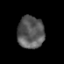
Tissue: prostate
Cell type: T cells
Senescence score: 0.3009
Nuclear area (px): 841
Mean DAPI intensity: 89.492